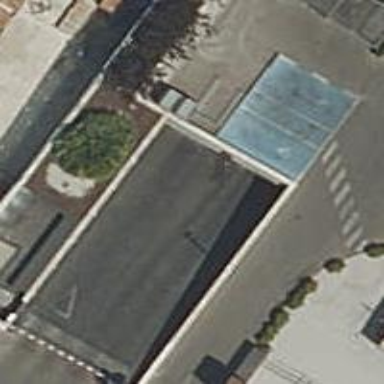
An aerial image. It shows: Parking entrance.